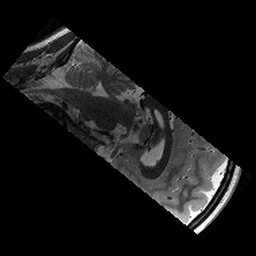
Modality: T2w
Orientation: sagittal
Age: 10
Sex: male
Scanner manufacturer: siemens
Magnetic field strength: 3 T
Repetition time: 9.23 s
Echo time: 0.067 s